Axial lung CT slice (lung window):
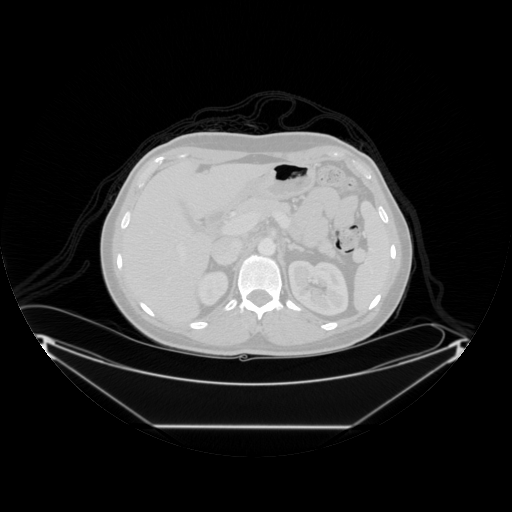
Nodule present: no